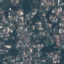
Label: Residential